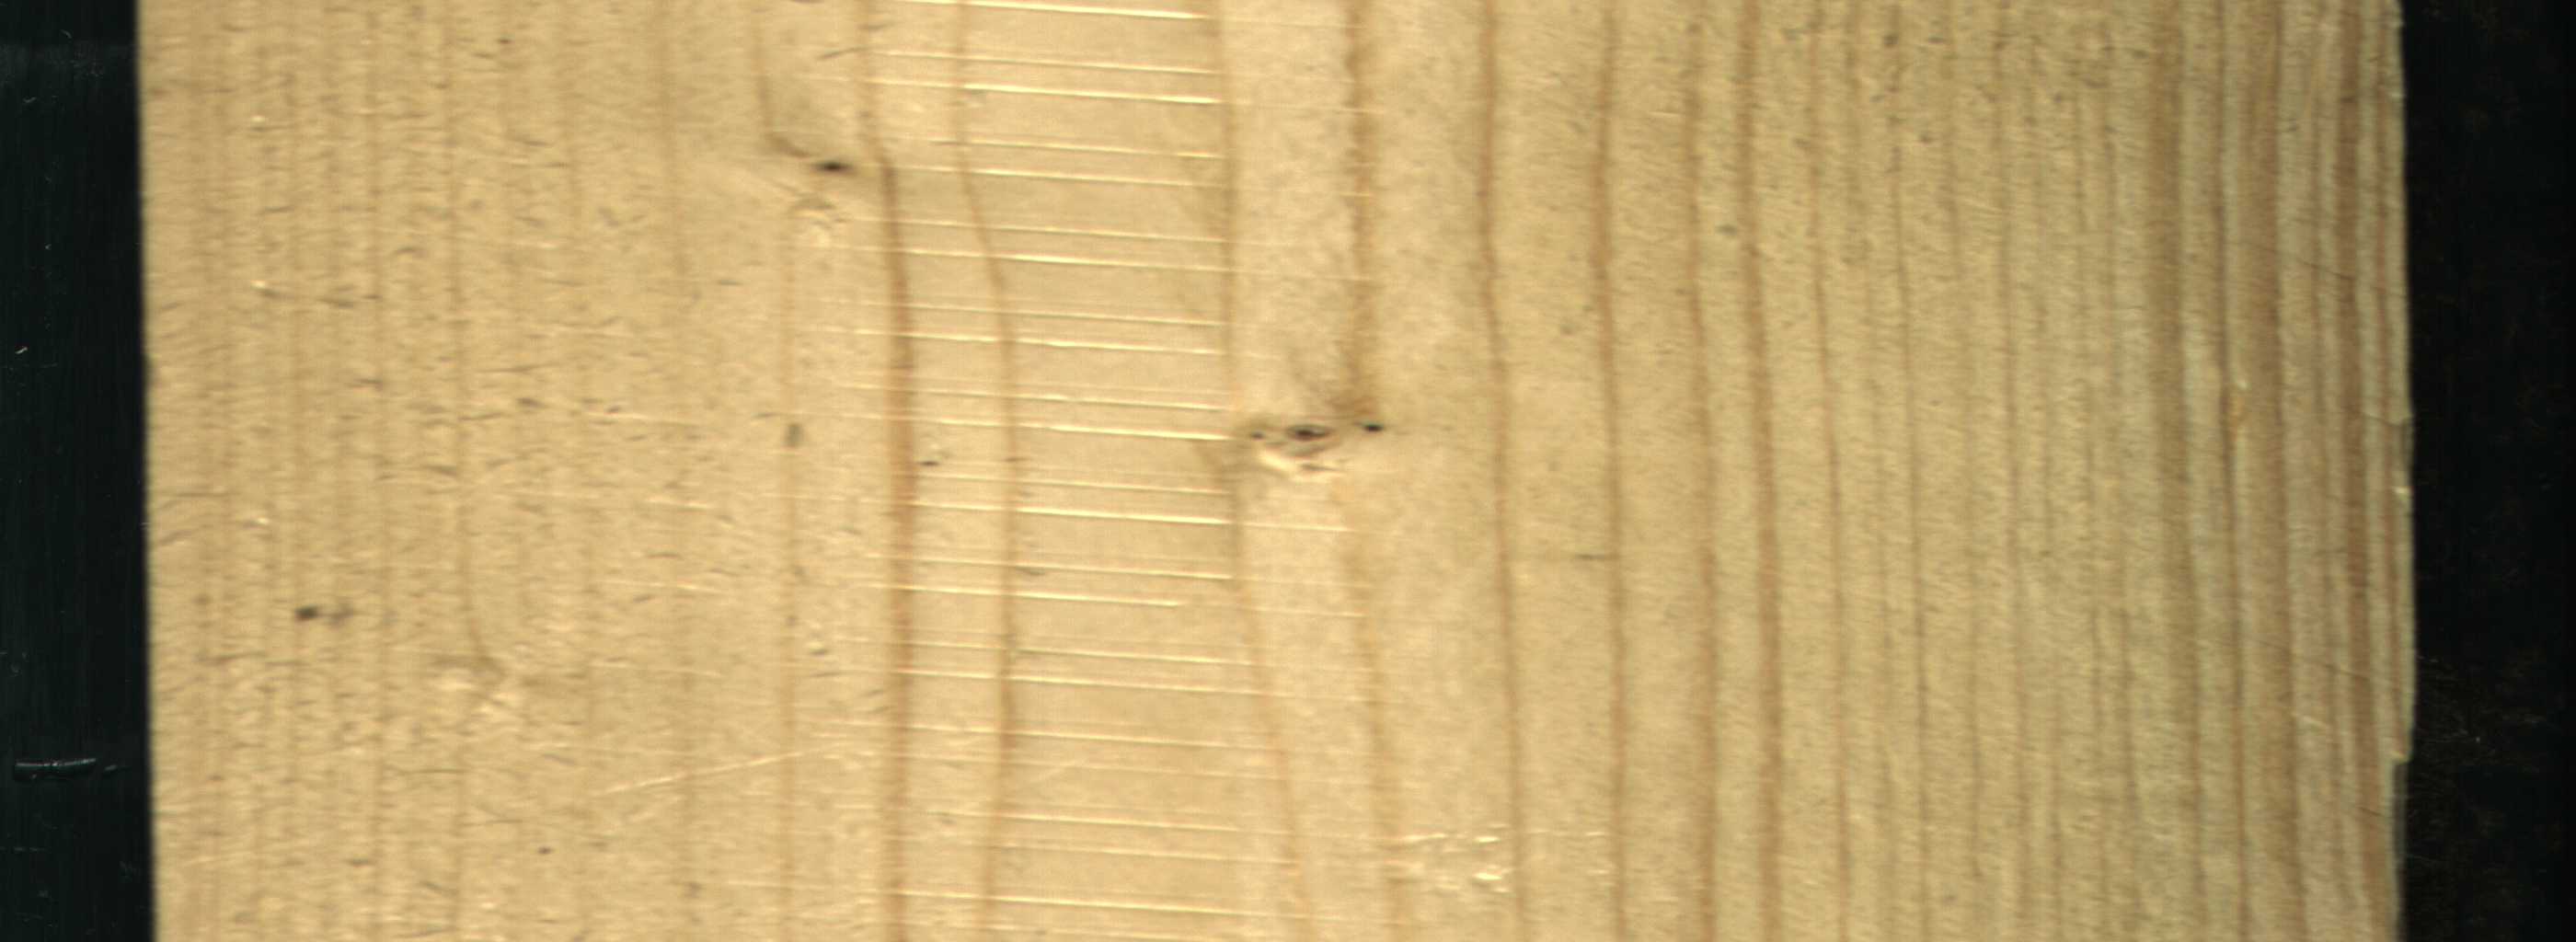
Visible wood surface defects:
Live_Knot
Live_Knot
Live_Knot